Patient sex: M
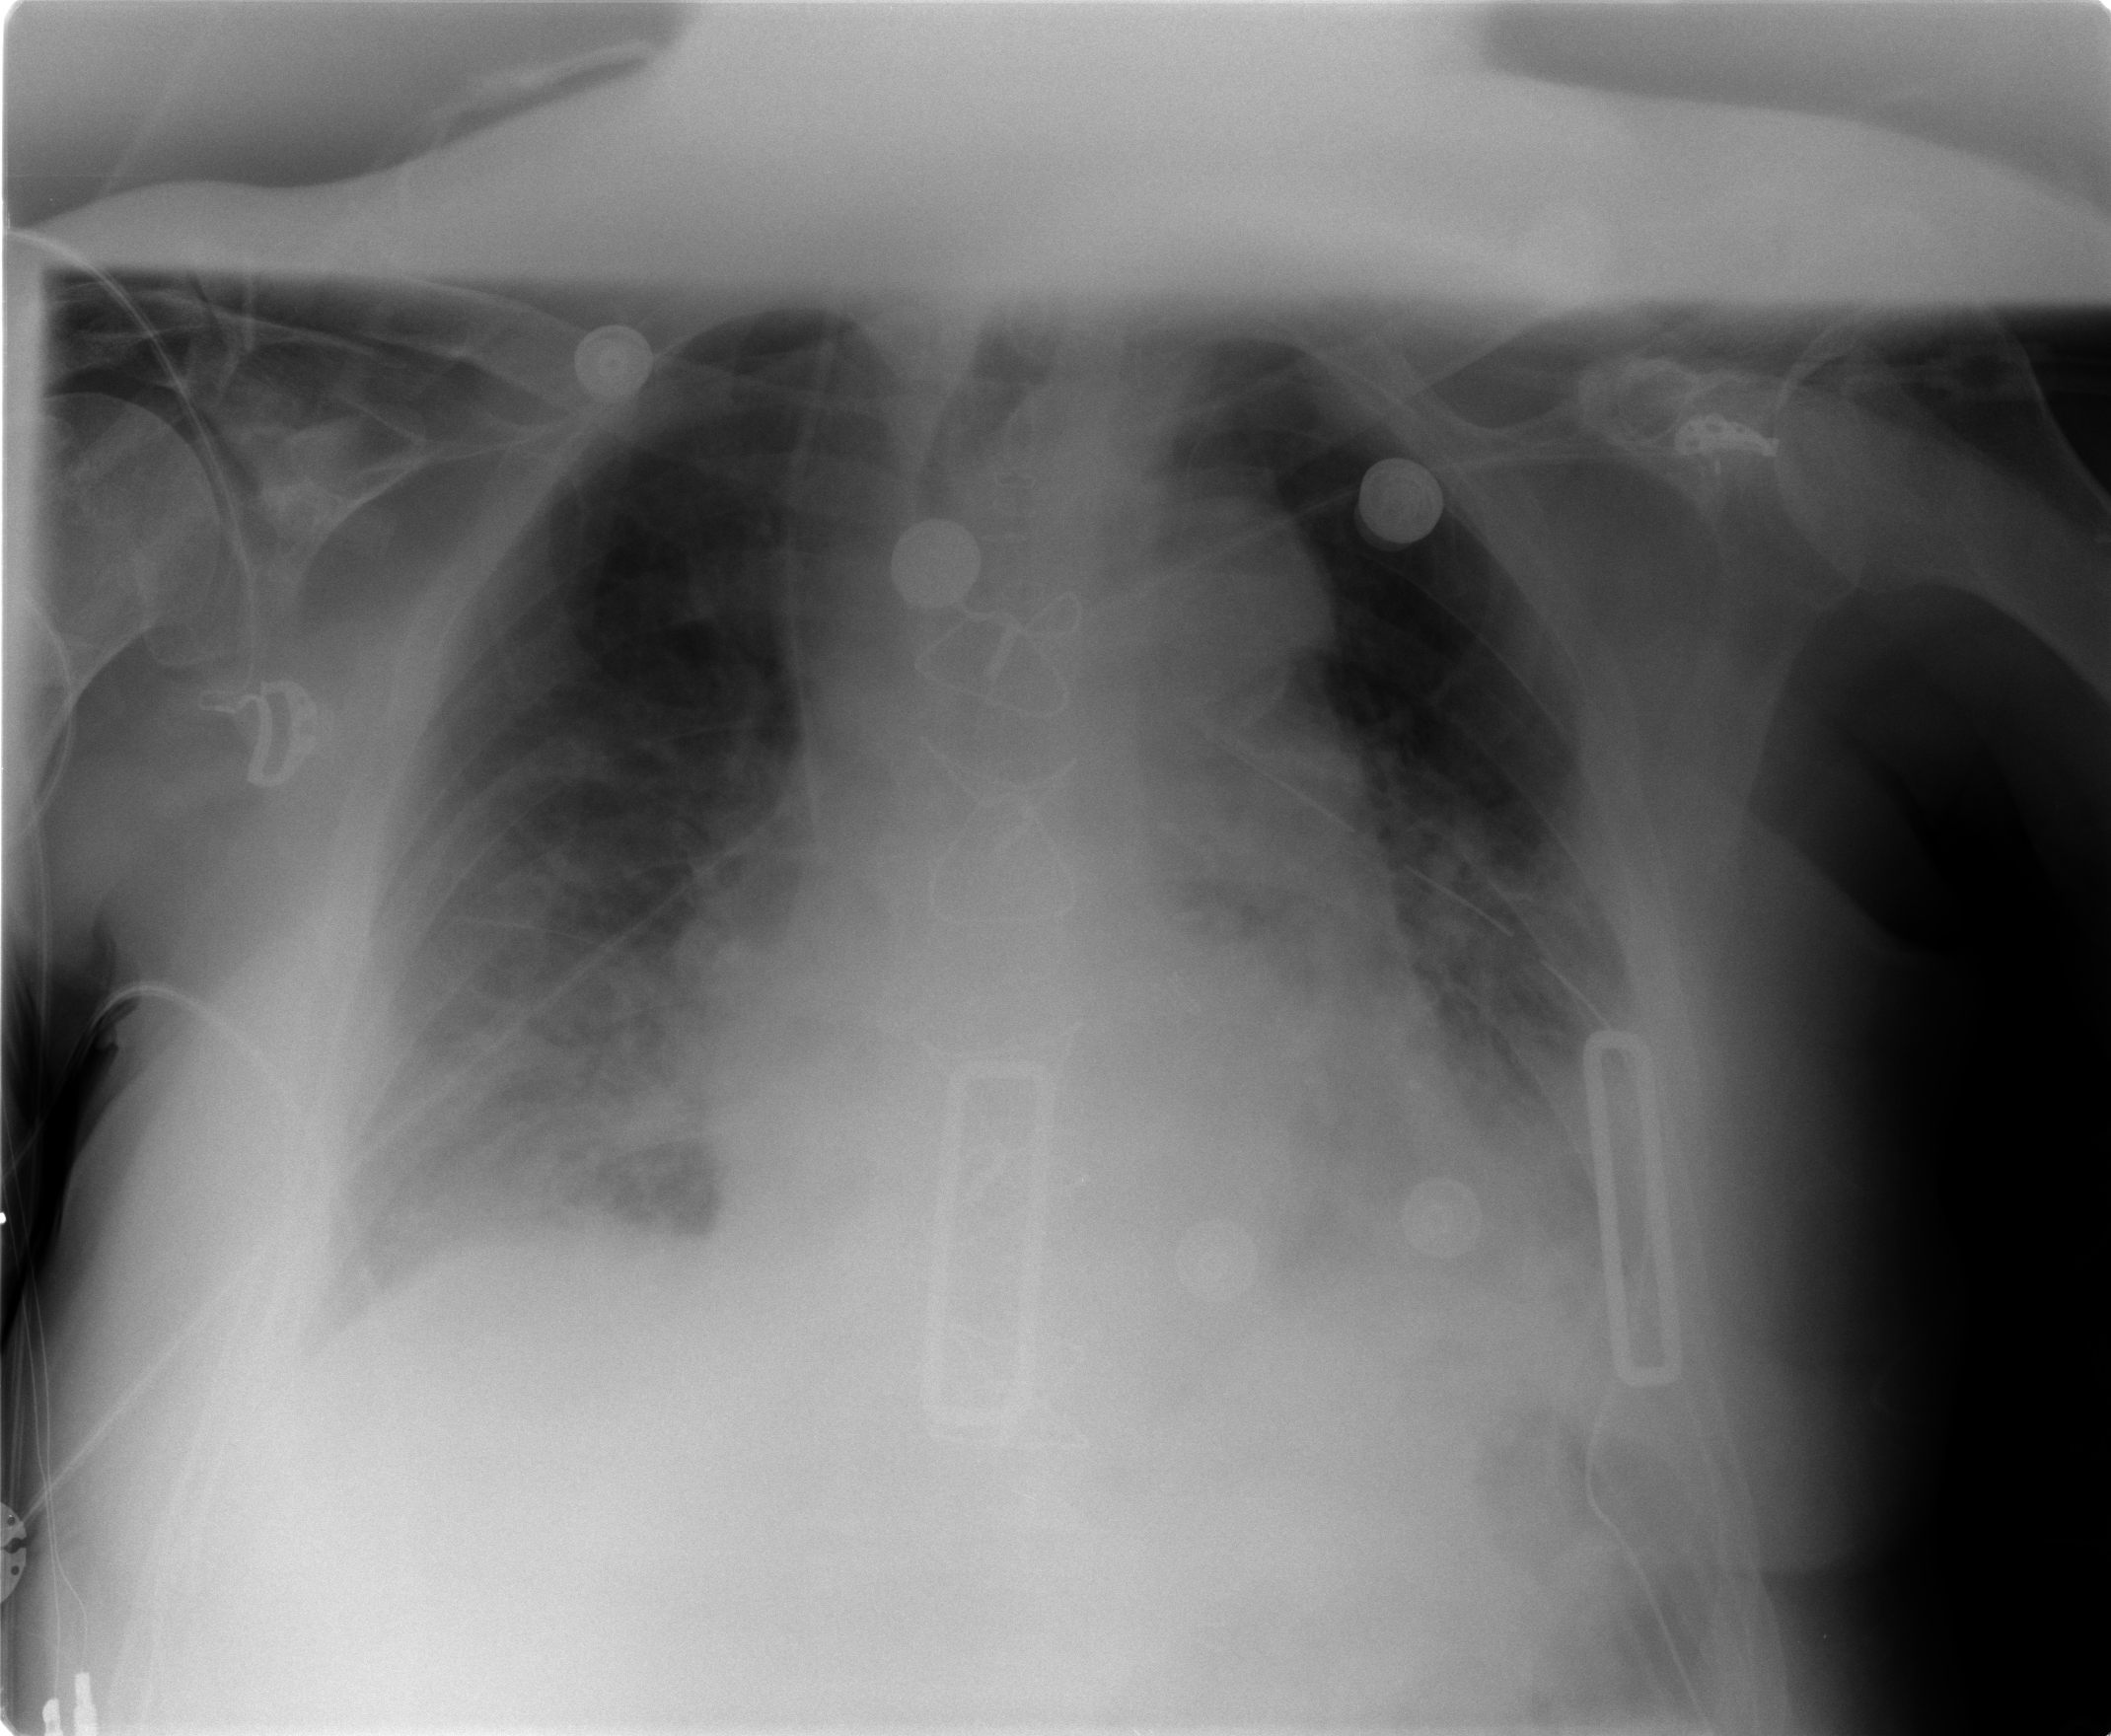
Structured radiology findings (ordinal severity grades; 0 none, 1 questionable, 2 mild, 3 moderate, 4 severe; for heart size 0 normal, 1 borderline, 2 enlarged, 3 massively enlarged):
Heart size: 2
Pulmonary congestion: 0
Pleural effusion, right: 2
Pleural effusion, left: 2
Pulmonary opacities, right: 2
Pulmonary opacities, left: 2
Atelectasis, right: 2
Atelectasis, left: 2